Interaction volume radius: 10 \u00c5
Interaction volume height: 25 \u00c5
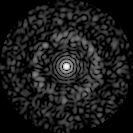
Disorder parameter: 0.8617